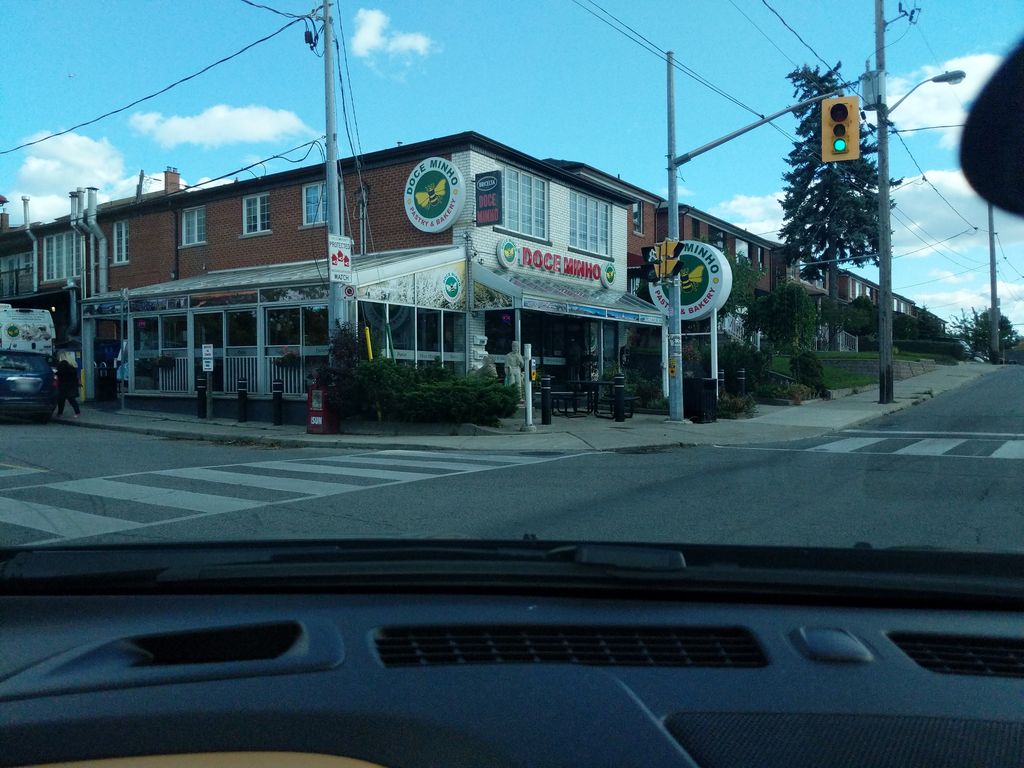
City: toronto